Interaction volume radius: 5 \u00c5
Interaction volume height: 20 \u00c5
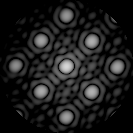
Disorder parameter: 0.03063